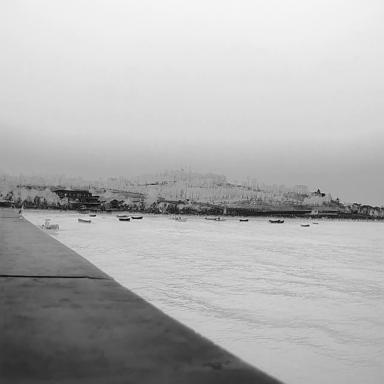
There are 13 objects shown in the infrared image, including 12 bulk_carriers, and a canoe.